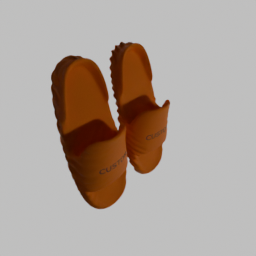
Label: people